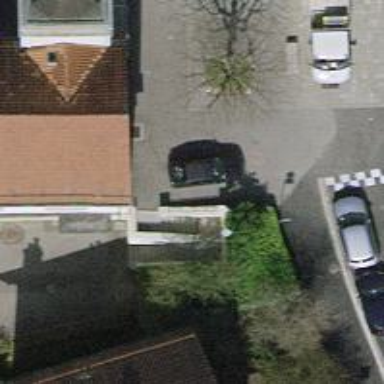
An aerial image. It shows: Set of concrete steps.